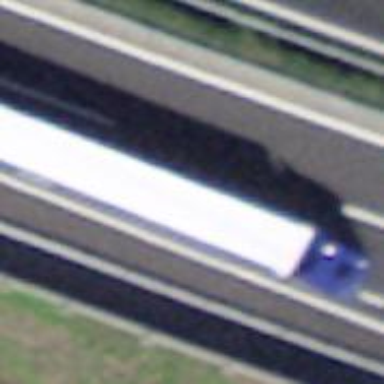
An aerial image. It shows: Asphalt motorway.